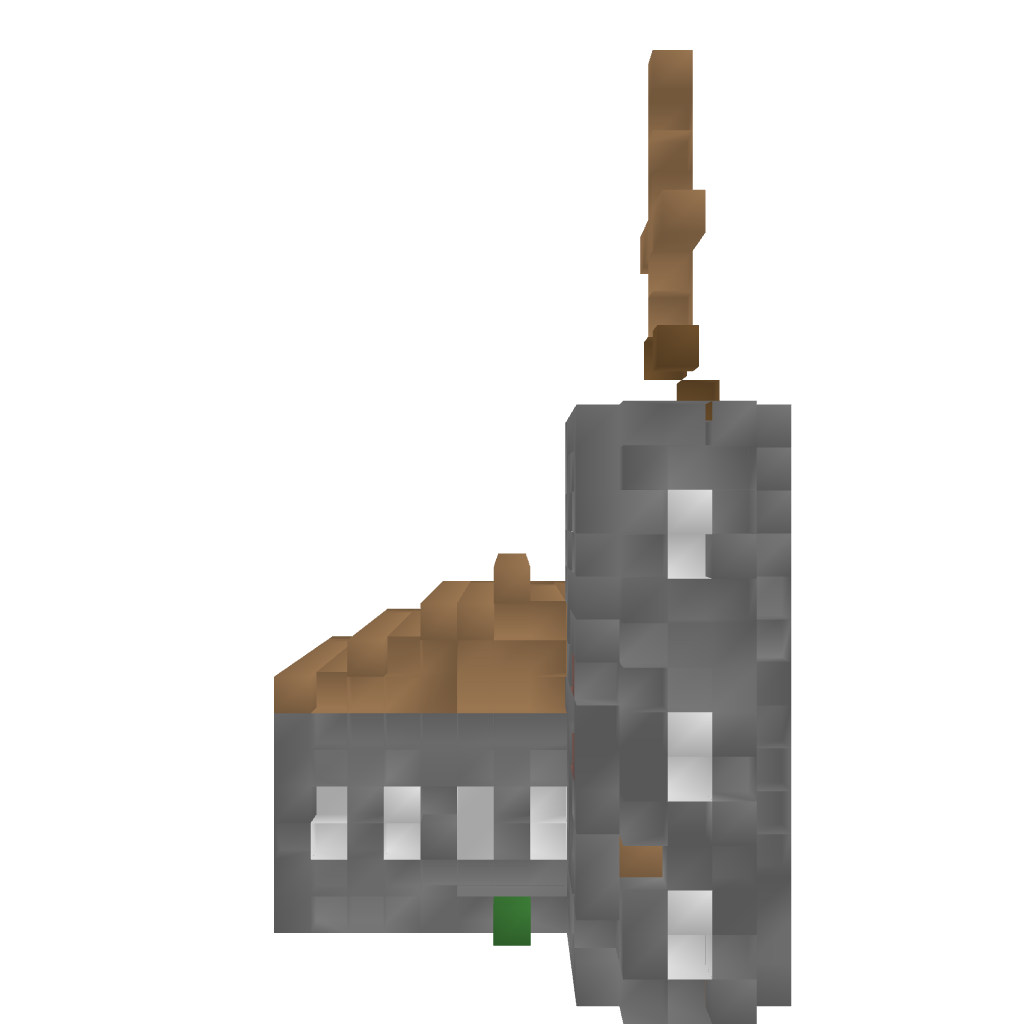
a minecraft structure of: minecraft vanilla Church plus high quality